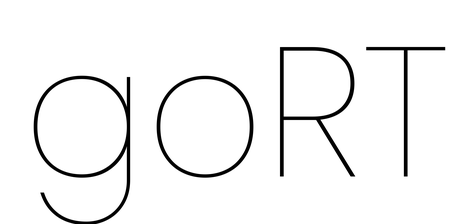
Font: Poppins-Thin